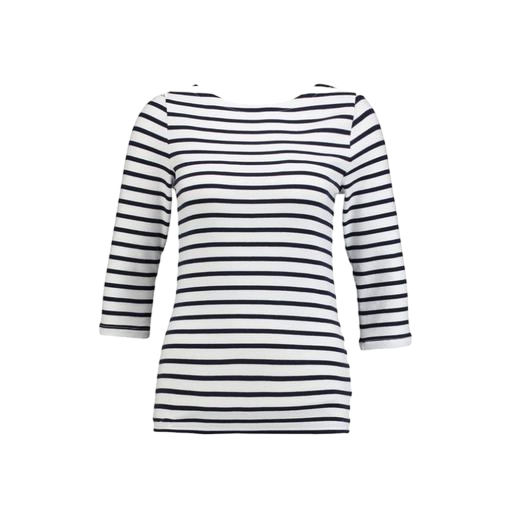
bateau shirt, white le nautical long-sleeved top, white long-sleeved striped top, white background